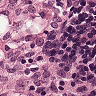
Metastatic tissue present: no